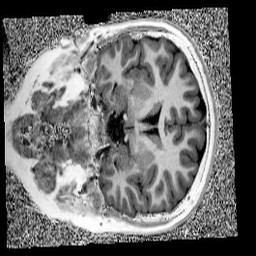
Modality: UNIT1
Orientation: coronal
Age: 9
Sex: female
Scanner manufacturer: siemens
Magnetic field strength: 3 T
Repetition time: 4 s
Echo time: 0.00303 s